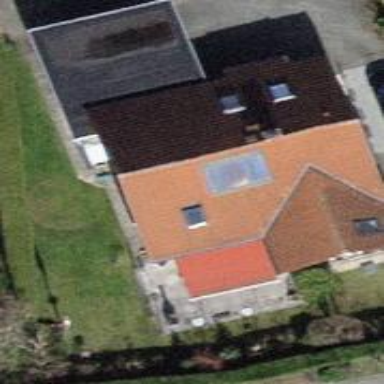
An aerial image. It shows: Building with tile roof.